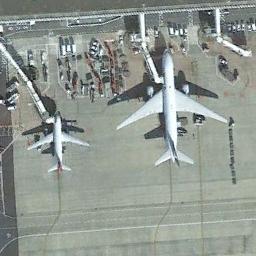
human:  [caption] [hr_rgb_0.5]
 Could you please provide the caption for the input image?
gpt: Two planes and many cars are parked next to the terminal .

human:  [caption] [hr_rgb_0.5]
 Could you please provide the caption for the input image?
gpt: A small plane and a big plane parked next to boarding bridges while some facilities in front of them .

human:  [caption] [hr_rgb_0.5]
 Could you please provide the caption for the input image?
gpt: There are two planes in the image, And the larger plane is three times as large as the smaller plane .

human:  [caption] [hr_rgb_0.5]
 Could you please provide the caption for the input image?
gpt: Two planes of different sizes are neatly parked next to the buildings in the airport .

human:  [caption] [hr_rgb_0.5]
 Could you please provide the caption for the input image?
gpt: Two planes on the ground with many cars .